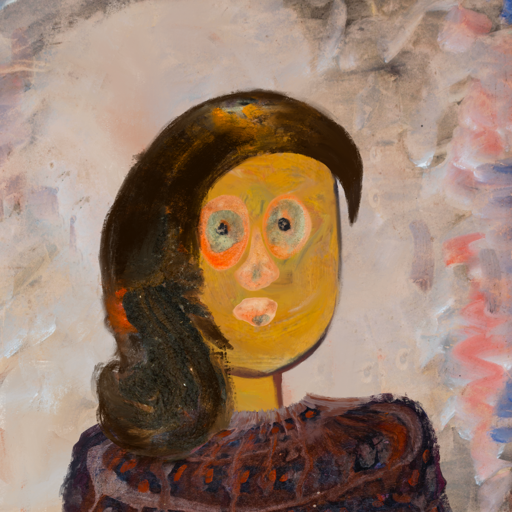
Background: Roy_Bahadur, Head And Neck Front: After_Raid, Face Front: Childish, Bust: Hypocrite, Hair Front: Gypsy_Queen, Head Accessory: Blank, Second Necklace: Blank, Necklace: Blank, Baby: Blank